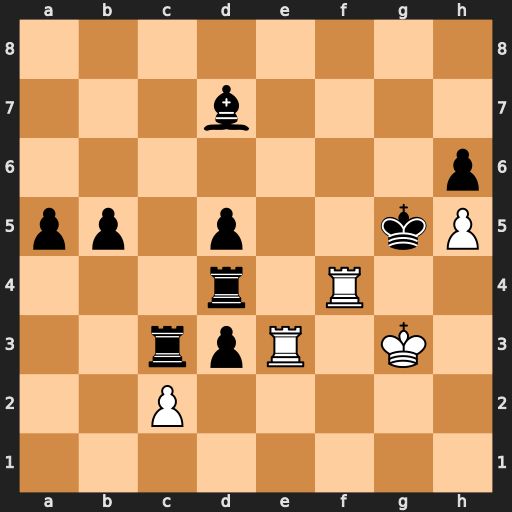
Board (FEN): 8/3b4/7p/pp1p2kP/3r1R2/2rpR1K1/2P5/8
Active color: w
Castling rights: -
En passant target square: -
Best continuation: Re5+ Bf5 Rfxf5#